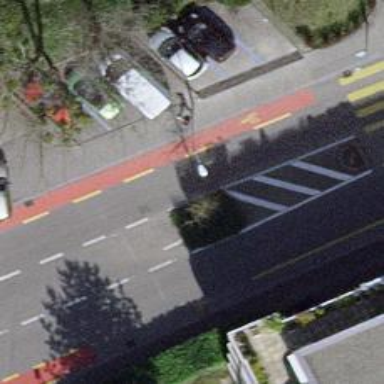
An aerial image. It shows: Traffic calming island.